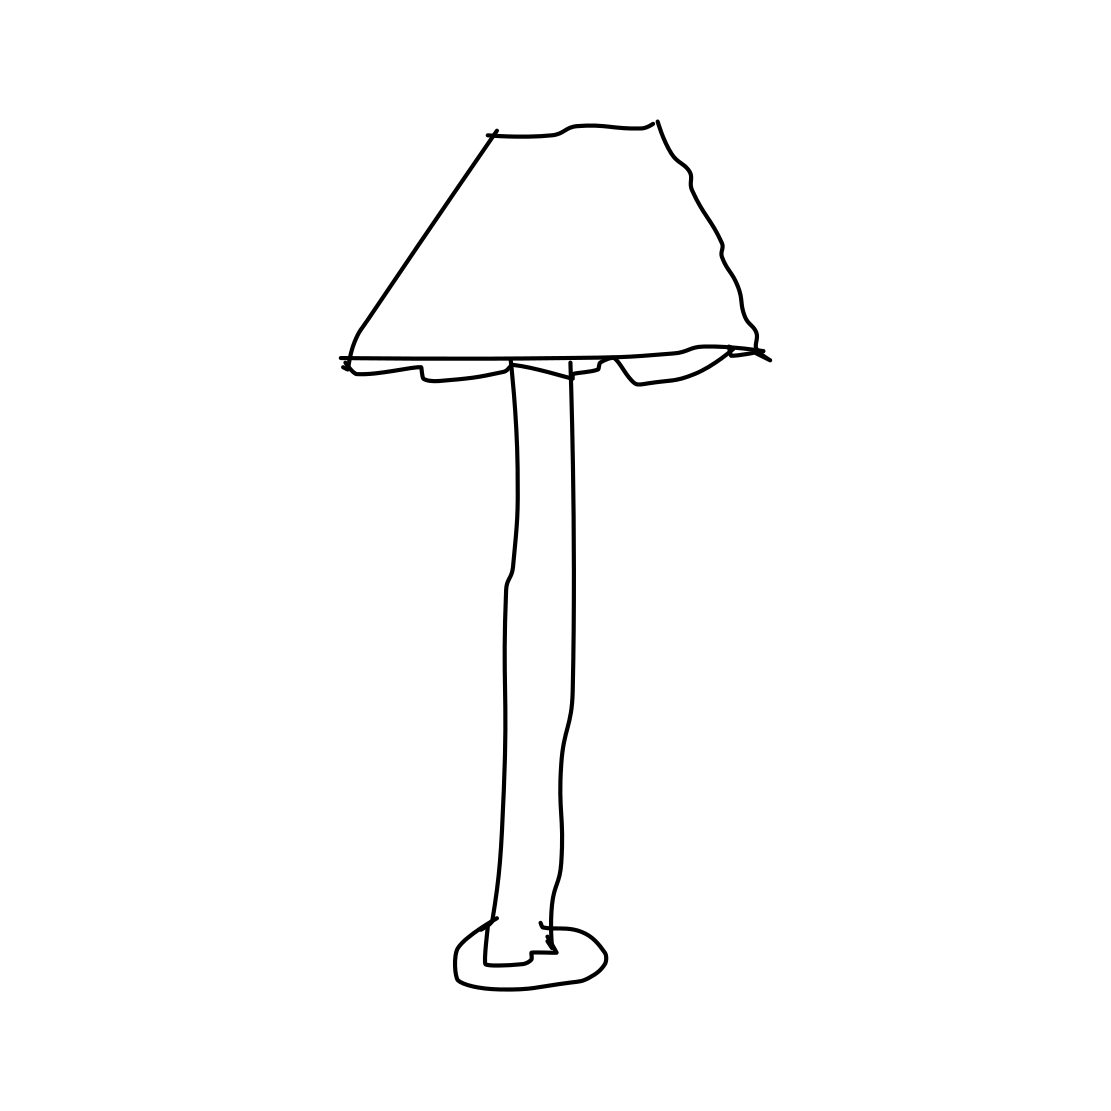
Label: floor lamp